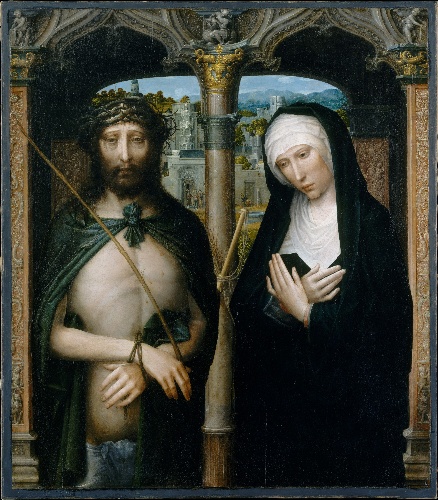
Title: Christ Crowned with Thorns (Ecce Homo), and the Mourning Virgin
Artist: Adriaen Isenbrant
Artist bio: Netherlandish, active by 1510–died 1551 Bruges
Date: ca. 1530–40
Object type: Painting
Classification: Paintings
Medium: Oil on canvas, transferred from wood
Dimensions: 41 1/2 x 36 1/2 in. (105.4 x 92.7 cm)
Department: European Paintings
Credit line: Rogers Fund, 1904
Accession year: 1904
Repository: Metropolitan Museum of Art, New York, NY
Tags: Cities|Jesus|Christ|Virgin Mary